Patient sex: F
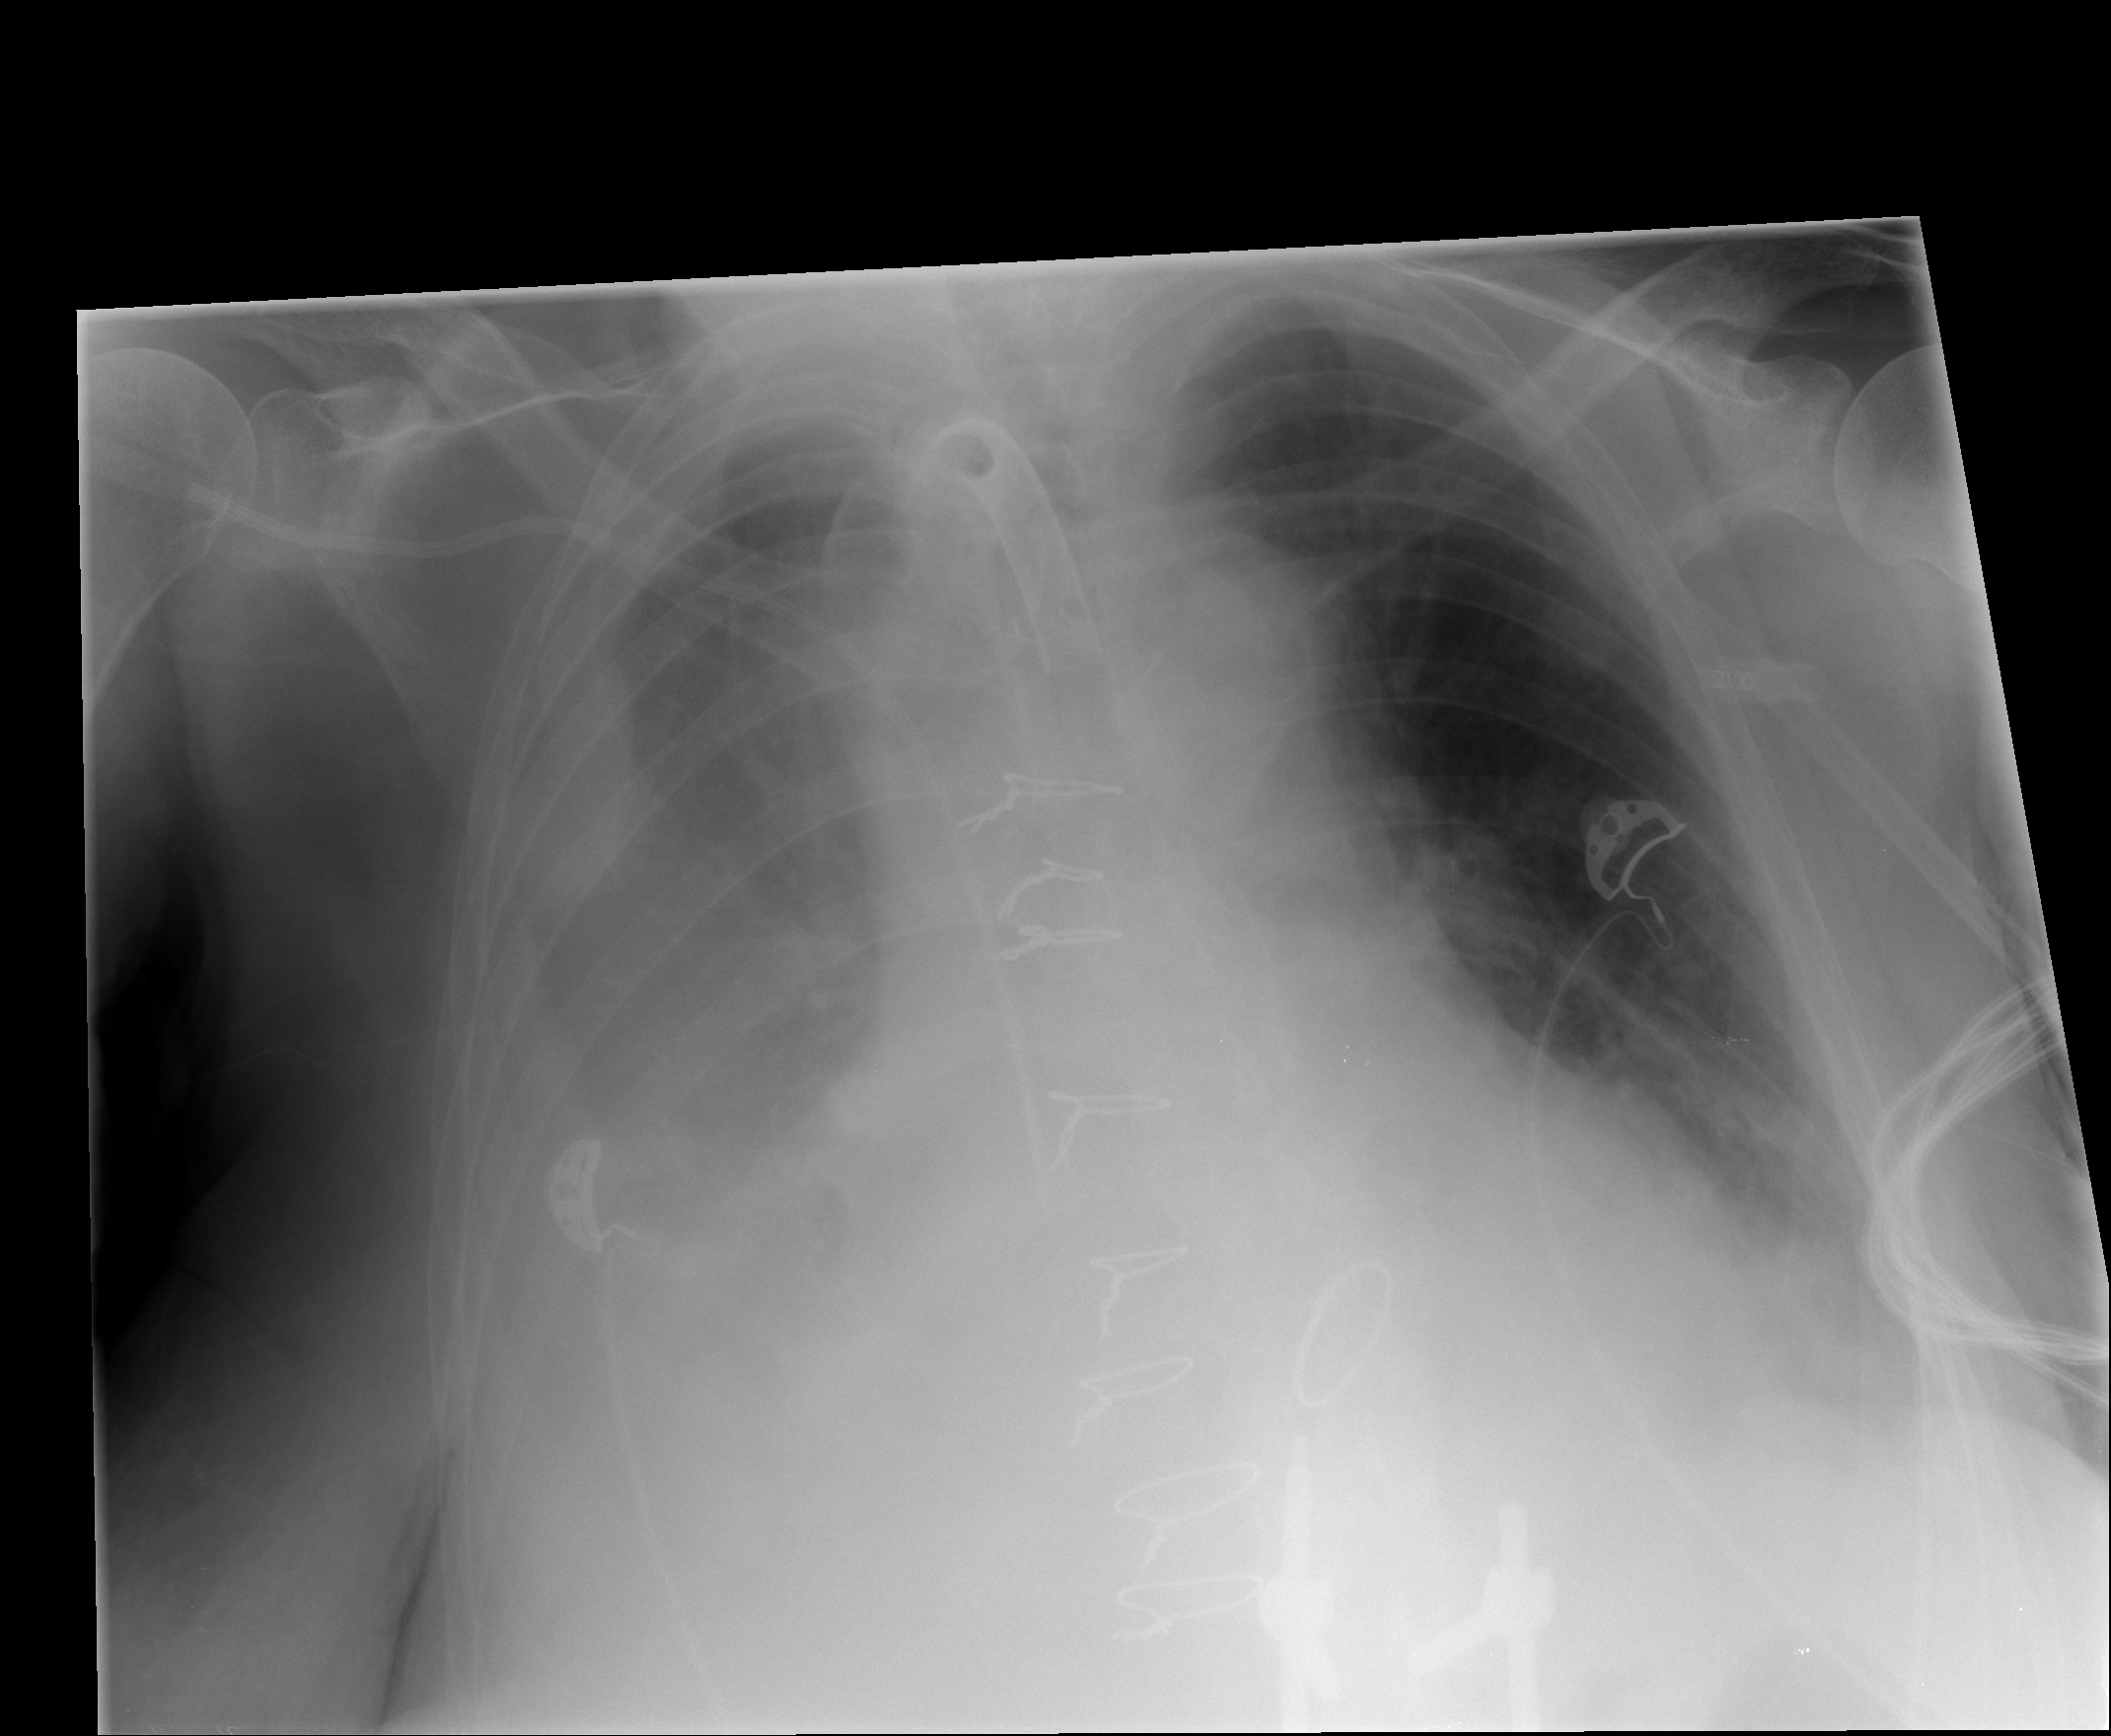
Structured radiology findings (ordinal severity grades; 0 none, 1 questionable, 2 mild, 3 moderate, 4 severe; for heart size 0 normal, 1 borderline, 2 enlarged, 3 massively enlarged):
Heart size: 2
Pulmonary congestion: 0
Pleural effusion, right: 3
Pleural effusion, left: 2
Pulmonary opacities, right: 0
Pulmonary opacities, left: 0
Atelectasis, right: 3
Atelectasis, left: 2